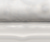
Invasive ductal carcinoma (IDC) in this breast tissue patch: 0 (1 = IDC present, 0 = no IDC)